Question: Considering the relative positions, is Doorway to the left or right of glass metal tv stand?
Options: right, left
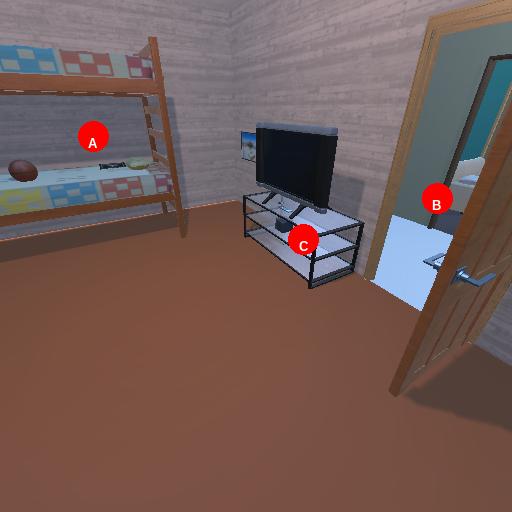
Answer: right